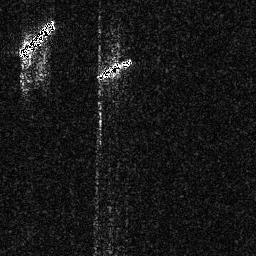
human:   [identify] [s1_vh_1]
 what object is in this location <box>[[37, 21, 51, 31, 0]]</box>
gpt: <ref>1 medium ship at the top</ref>